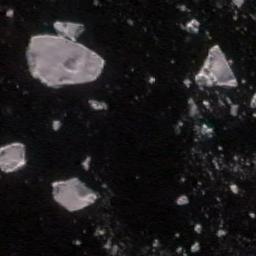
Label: sea_ice